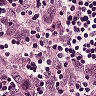
Metastatic tissue present: yes